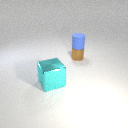
small brown metal cylinder below small blue rubber cylinder